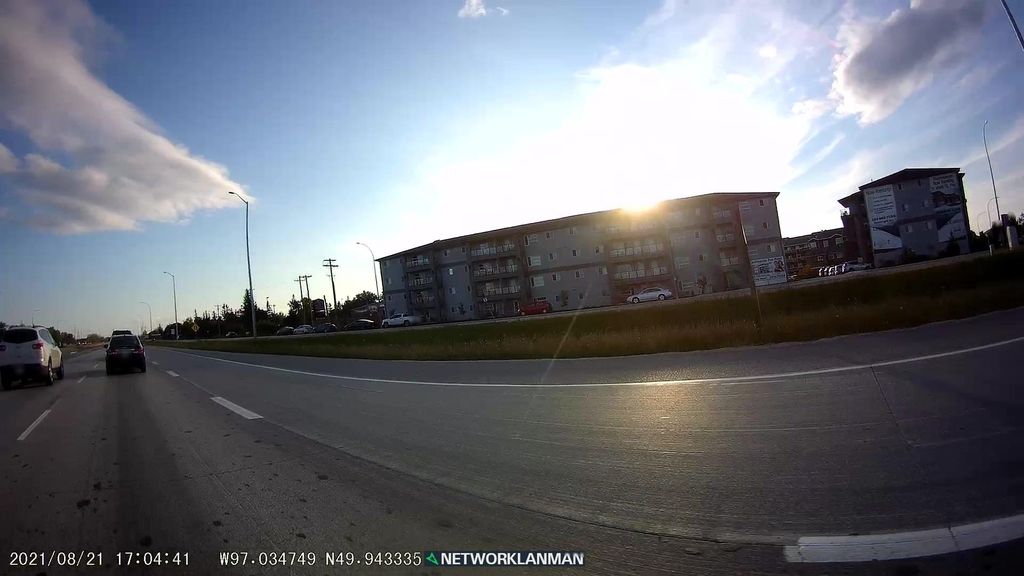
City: winnipeg